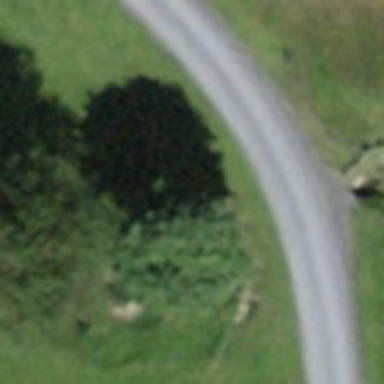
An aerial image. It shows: Culvert tunnel.